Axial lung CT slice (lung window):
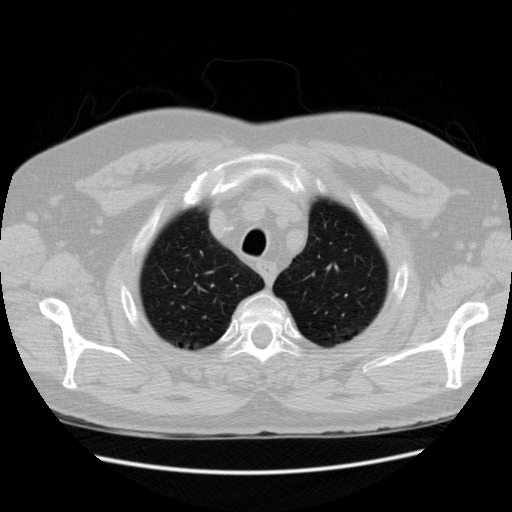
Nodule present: no